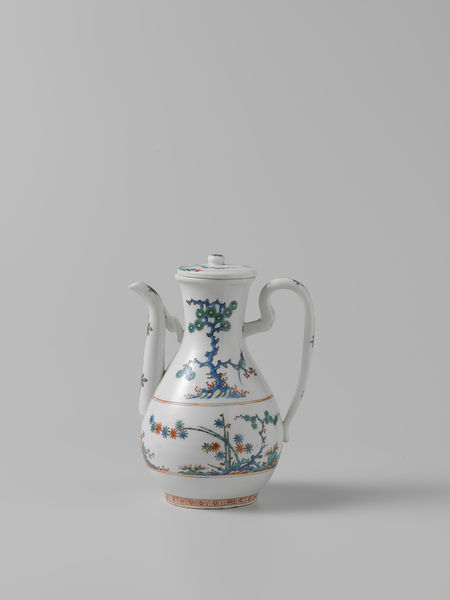
Titel: Deksel, behorend bij kan met hoog opgaand oor en tuit met Kakiemon-decor
Standort: Amsterdam
Institution: Rijksmuseum
Schlagwörter: vert, blanc, porcelaine, orange, vase, bleu, anse, thé, rond, turquoise, théière